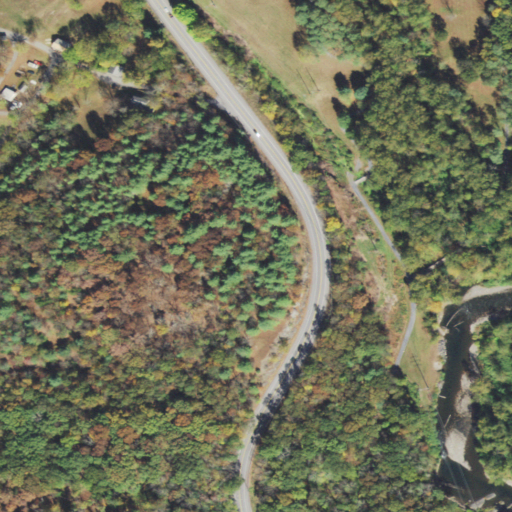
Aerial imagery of bar in Pennsylvania named Centerfield Coral Reef containing deciduous forest, woody wetlands, open development, low intensity development, shrub, mixed forest, and evergreen forest